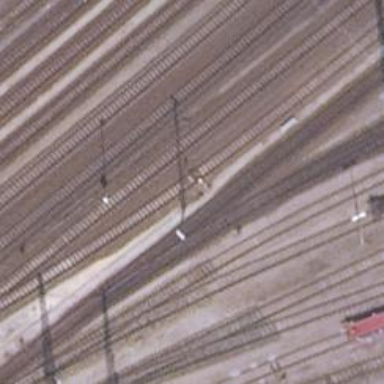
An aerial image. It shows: Wedge is used for the railway derail.